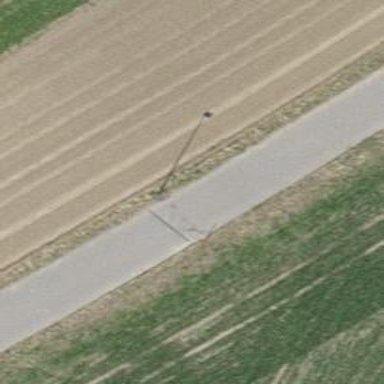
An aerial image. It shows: Asphalt cycleway.